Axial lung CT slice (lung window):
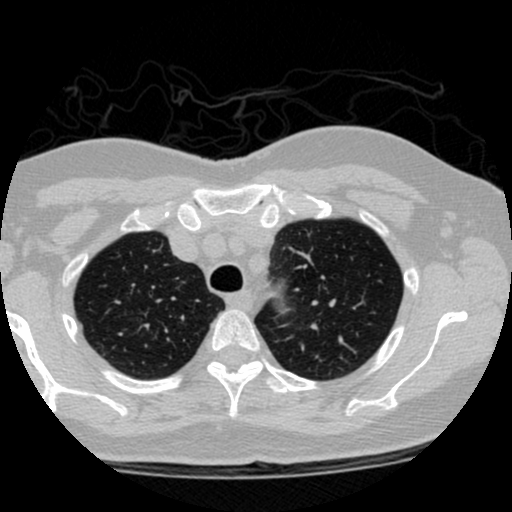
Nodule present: no